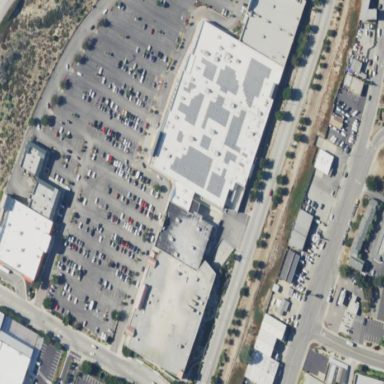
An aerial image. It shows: Retail building.